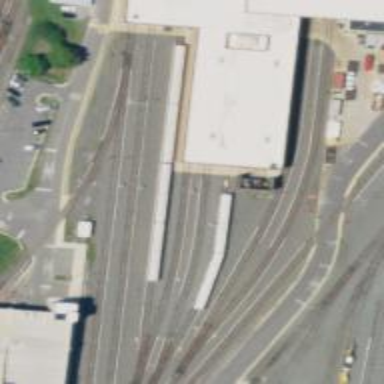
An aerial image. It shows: Building passage tunnel with electrified rail passing through service yard.